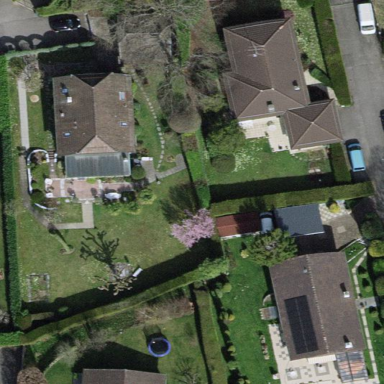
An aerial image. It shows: Garden enclosed by fence.